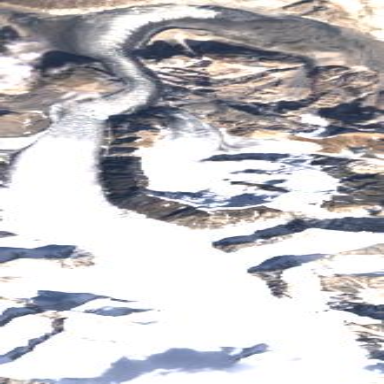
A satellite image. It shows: Stunning view of glacier.